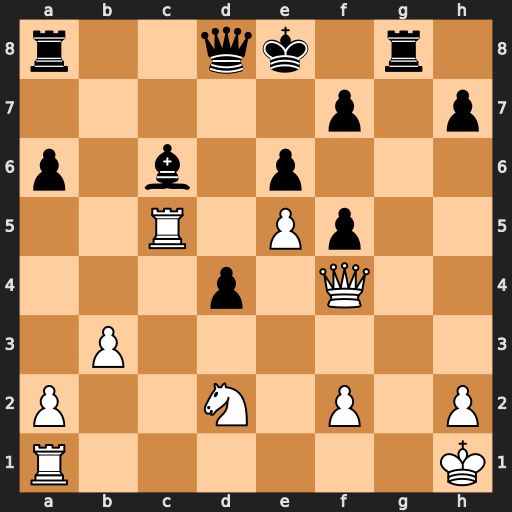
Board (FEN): r2qk1r1/5p1p/p1b1p3/2R1Pp2/3p1Q2/1P6/P2N1P1P/R6K
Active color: w
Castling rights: q
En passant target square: -
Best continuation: Rxc6 Rg4 Qf3